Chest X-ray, PA view. Patient: 77 years old, sex F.
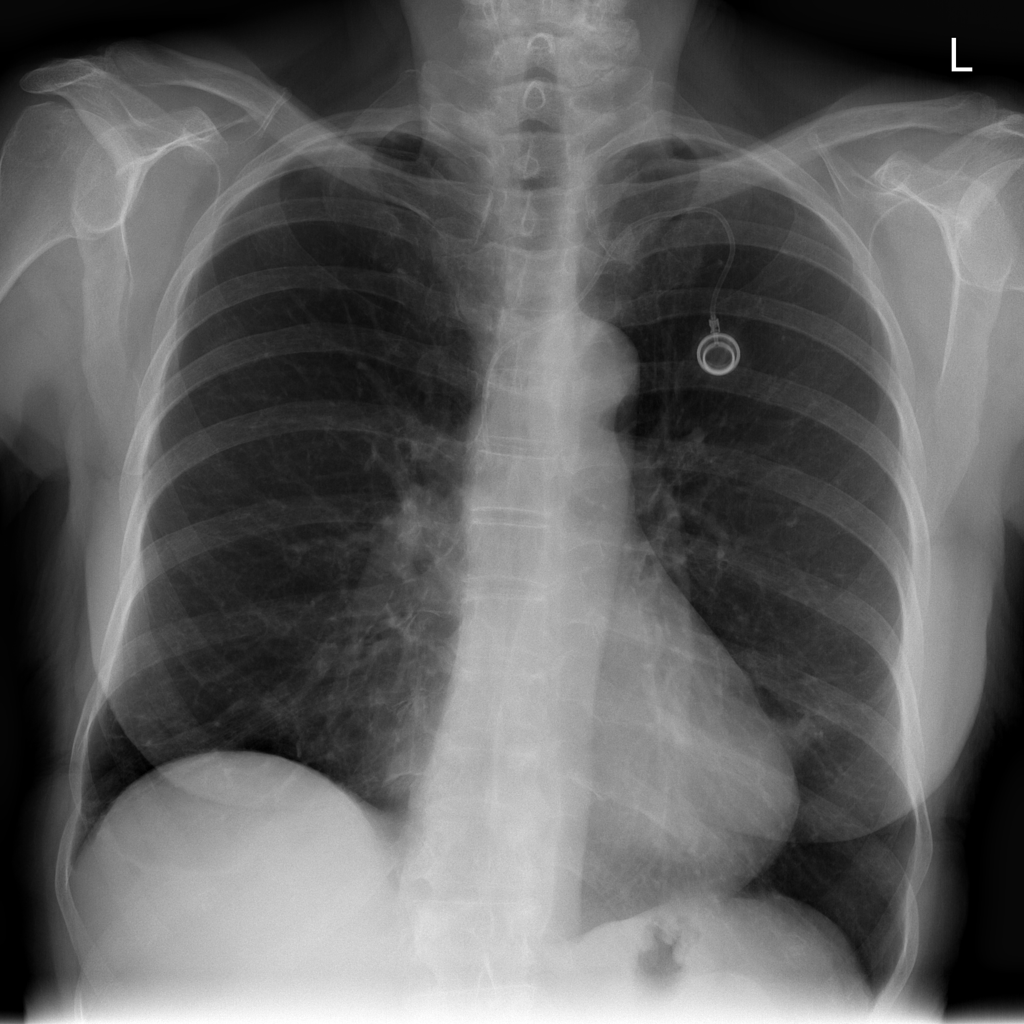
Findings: No Finding